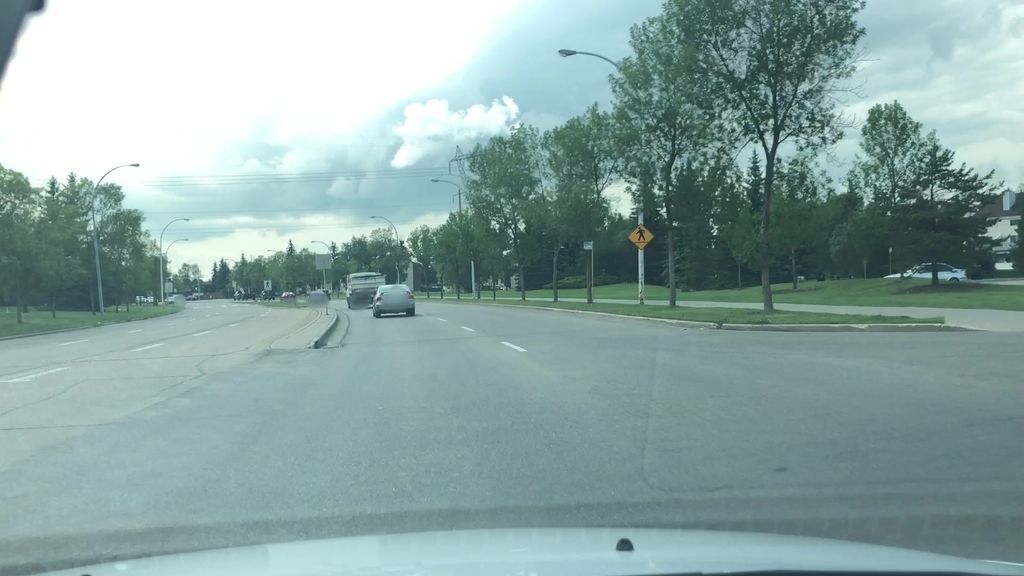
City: edmonton